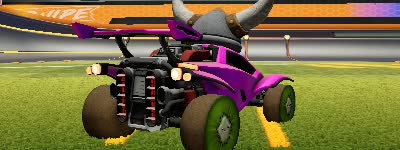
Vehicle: octane